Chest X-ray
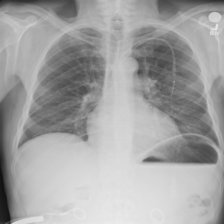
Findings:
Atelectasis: negative
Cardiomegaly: negative
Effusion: negative
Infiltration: negative
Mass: negative
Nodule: negative
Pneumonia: negative
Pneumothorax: negative
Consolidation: negative
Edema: negative
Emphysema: negative
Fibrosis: negative
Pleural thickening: negative
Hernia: negative